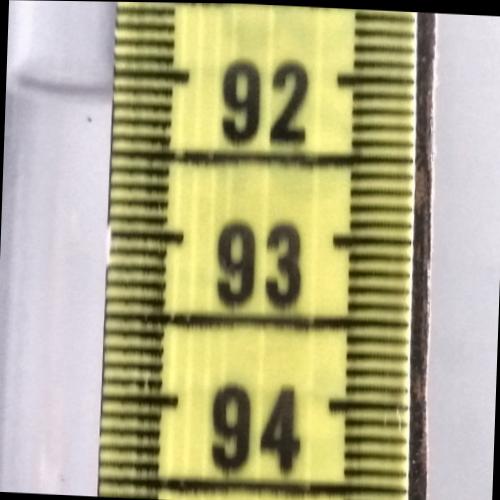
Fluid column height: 92.1 cm